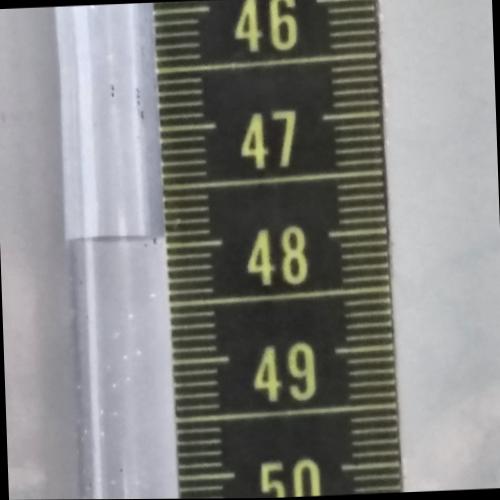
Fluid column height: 47.9 cm